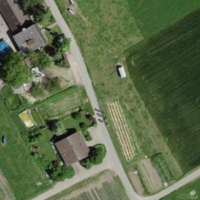
EUNIS habitat code: 54
Species observed at this site:
Cydonia oblonga